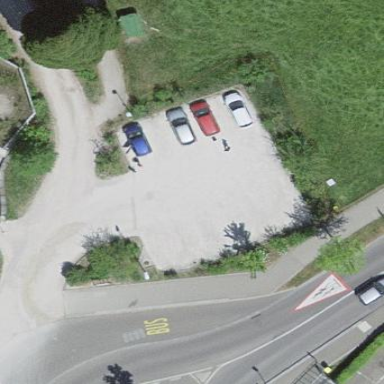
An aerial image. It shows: Parking area with surface.